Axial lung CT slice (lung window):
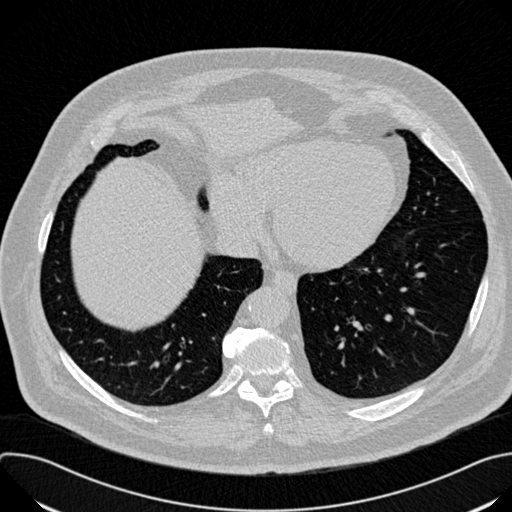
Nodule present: no